Field crop: maize
Growth stage: 2
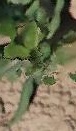
Species: maize